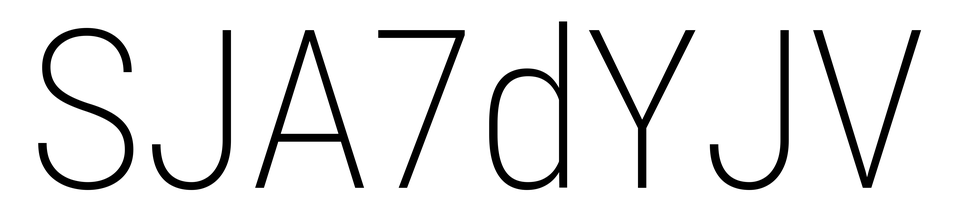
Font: Roboto_Condensed_ExtraLight